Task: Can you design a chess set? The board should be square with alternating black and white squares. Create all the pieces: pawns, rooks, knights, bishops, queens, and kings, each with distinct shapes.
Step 446:
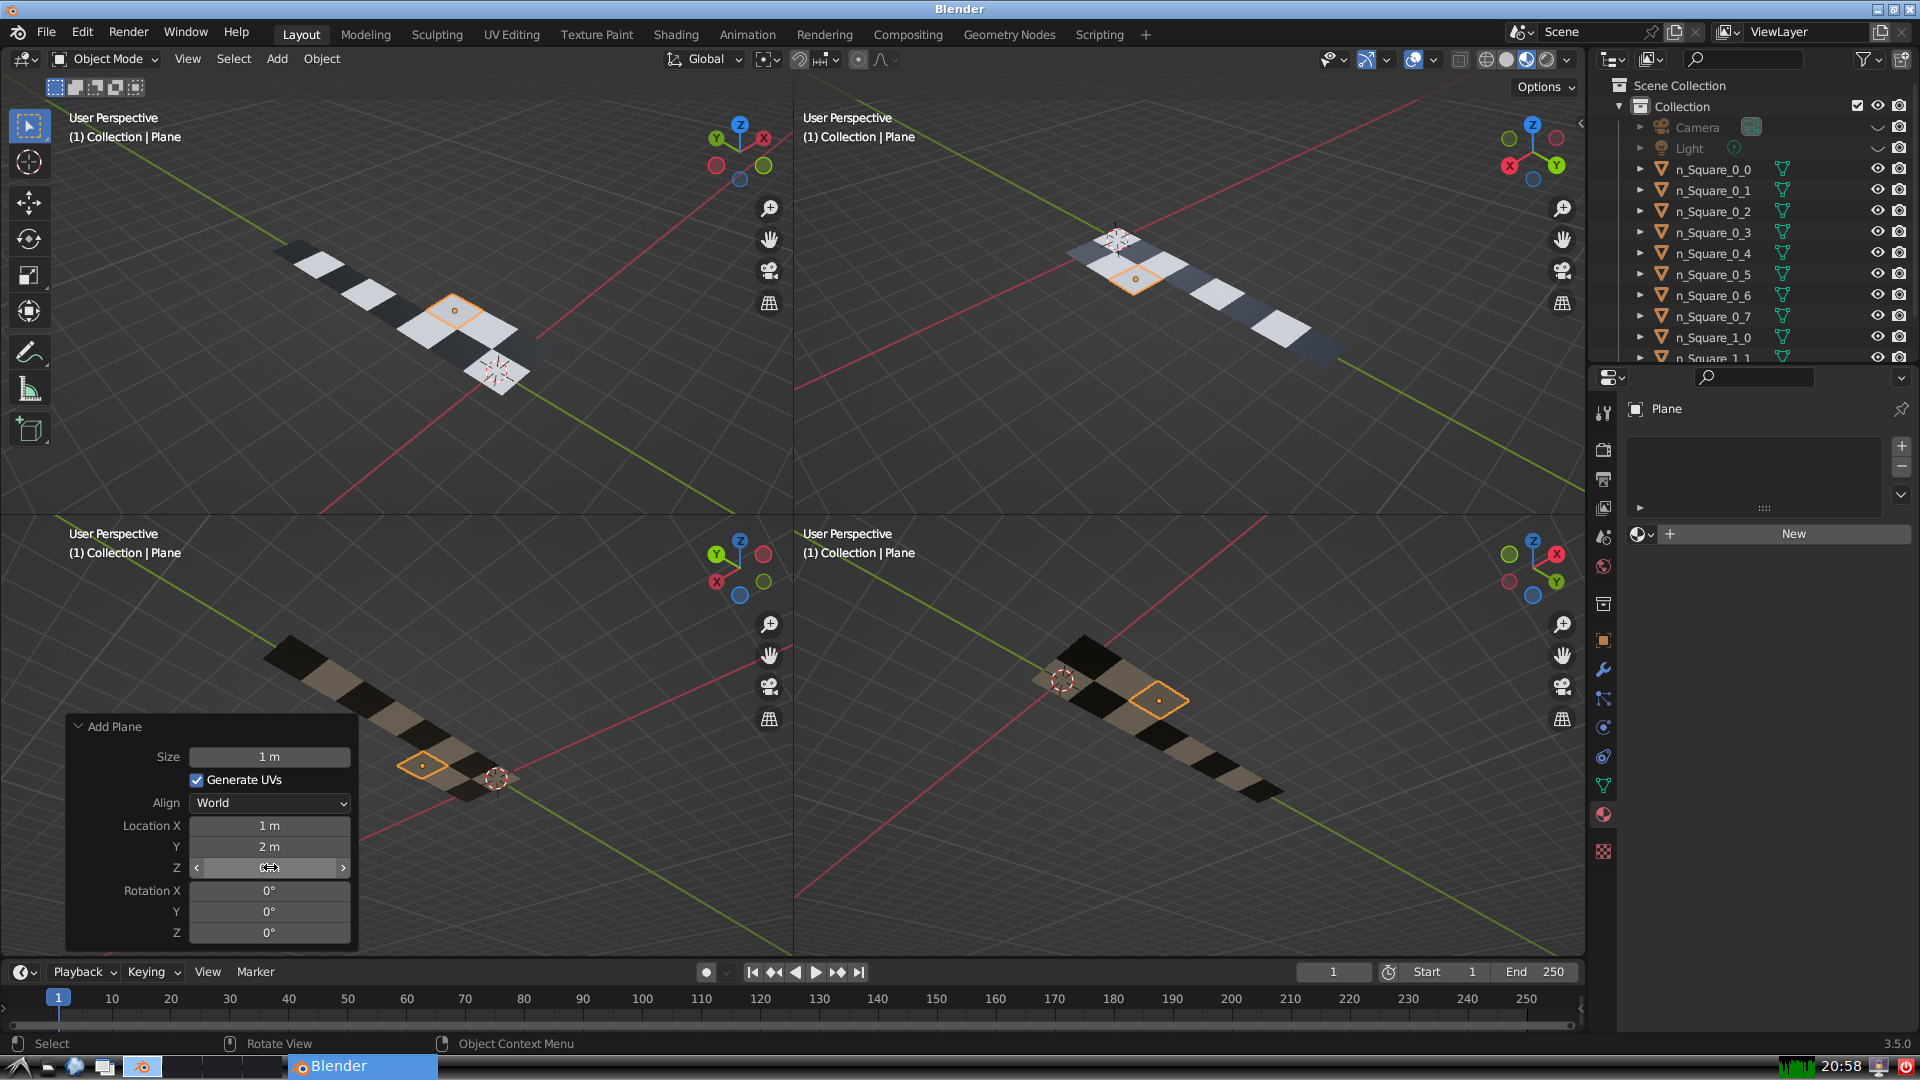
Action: {"mouse_move": [960, 540]}